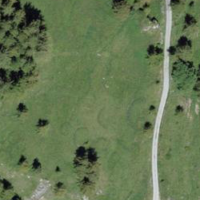
EUNIS habitat code: 26
Species observed at this site:
Laserpitium latifolium
Chamaenerion angustifolium
Campanula spicata